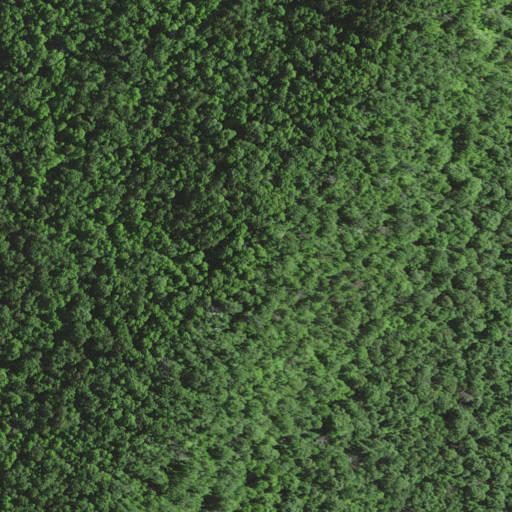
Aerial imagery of mountain in Virginia named Big Mountain containing deciduous forest, mixed forest, and evergreen forest